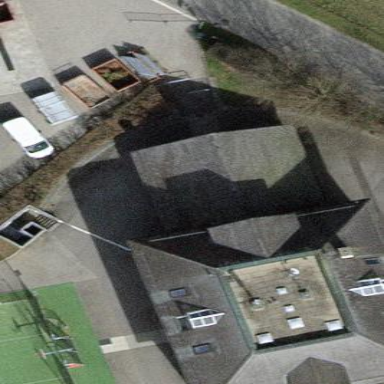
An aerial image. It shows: School building.